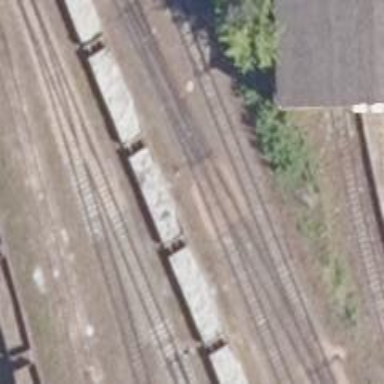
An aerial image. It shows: Railway switch.